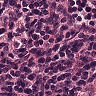
Metastatic tissue present: no